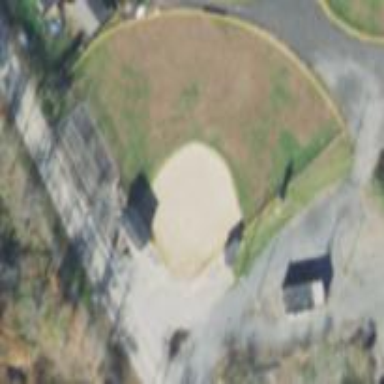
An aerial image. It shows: Baseball pitch for leisure and sports activities.